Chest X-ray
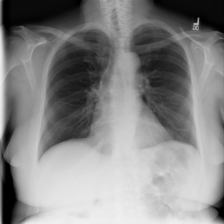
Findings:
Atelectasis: negative
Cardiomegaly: negative
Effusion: negative
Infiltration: negative
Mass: negative
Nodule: negative
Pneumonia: negative
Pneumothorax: negative
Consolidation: negative
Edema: negative
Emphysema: negative
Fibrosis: positive
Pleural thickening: negative
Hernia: negative